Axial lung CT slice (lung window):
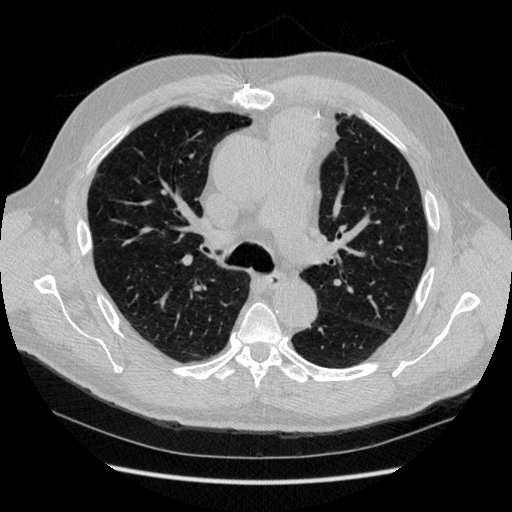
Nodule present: no